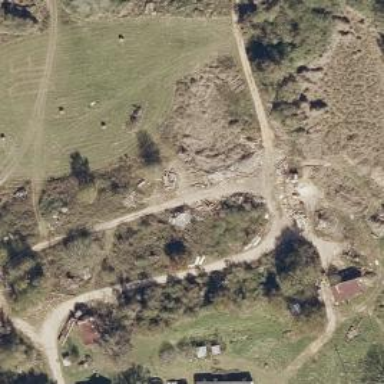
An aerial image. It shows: Driveway leading to service road.